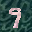
Label: 9